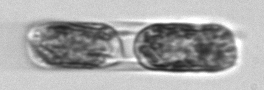
Label: Hemiaulus